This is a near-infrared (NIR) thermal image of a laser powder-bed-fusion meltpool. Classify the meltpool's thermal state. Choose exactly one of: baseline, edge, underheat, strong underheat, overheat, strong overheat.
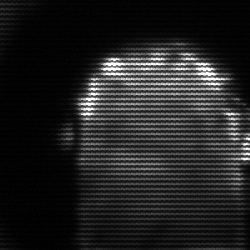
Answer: baseline